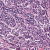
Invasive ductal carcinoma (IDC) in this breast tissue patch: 1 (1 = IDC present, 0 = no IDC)